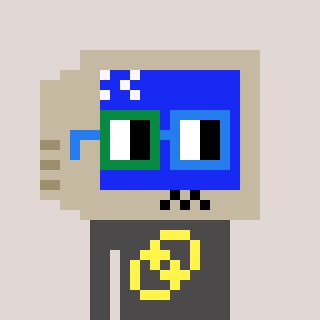
a pixel art character with square green and blue glasses, a old monitor-shaped head and a grayscale-colored body on a warm background